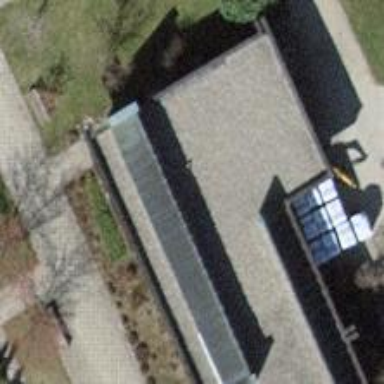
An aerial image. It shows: Chapel building.